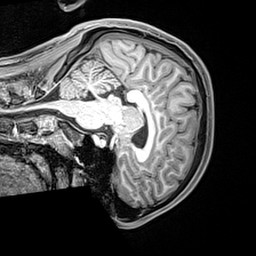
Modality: T1w
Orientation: sagittal
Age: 18
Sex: male
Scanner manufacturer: siemens
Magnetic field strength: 3 T
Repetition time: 2.4 s
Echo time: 0.00217 s